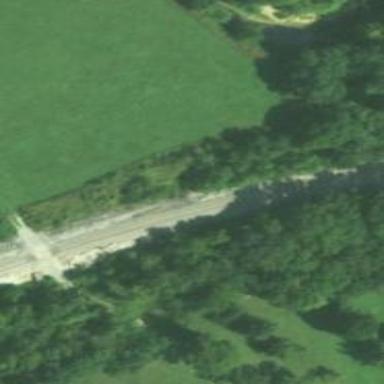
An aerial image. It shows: Railway track.